Question: I tried to do following, but it increase the distance of the text in navbar from the top but also increases the height of the navbar.
I just want my text in navbar have some padding from top. Anyone know how to do it?
'''
.navbar-inner {
padding-top: 16px;
}
'''

I want to increase the distance of the "login , register ,etc." from the top .
This code doesnt work
'''
.navbar-inner {
heigth:20px;
padding-top:20px;
}
'''
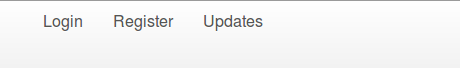
Answer: you have to deduct the amount of padding from the height of the element.
eg. if your element is 30px high and you have 'padding-top: 10px;' then you'll have to deduct 10px from the element height. so you'll now have:
'''
height: 20px;
padding-top: 10px;
'''
For more info read <URL>